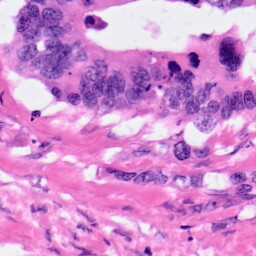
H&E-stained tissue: Pancreatic